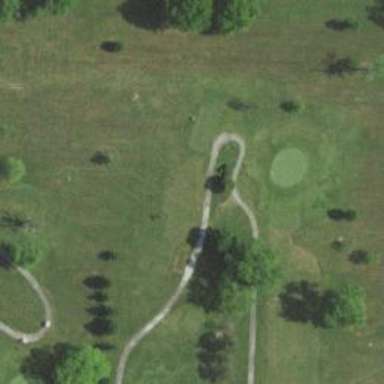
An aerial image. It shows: Footway that doubles as golf path.